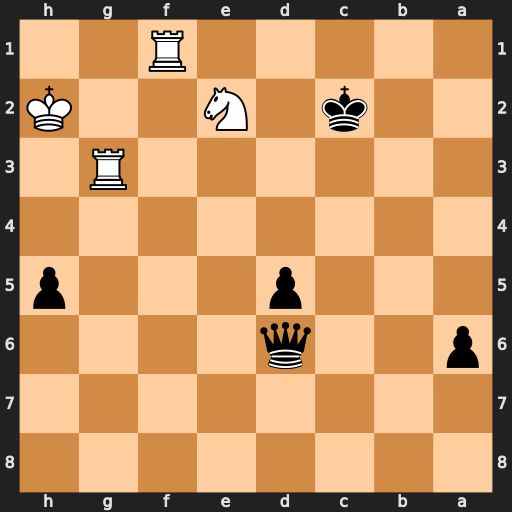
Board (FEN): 8/8/p2q4/3p3p/8/6R1/2k1N2K/5R2
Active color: b
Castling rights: -
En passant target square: -
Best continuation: h4 Nd4+ Kd2 Nf5 hxg3+